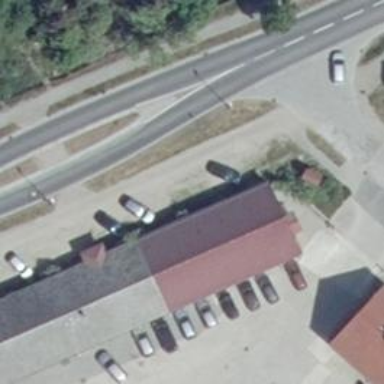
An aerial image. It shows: Parking area with surface.